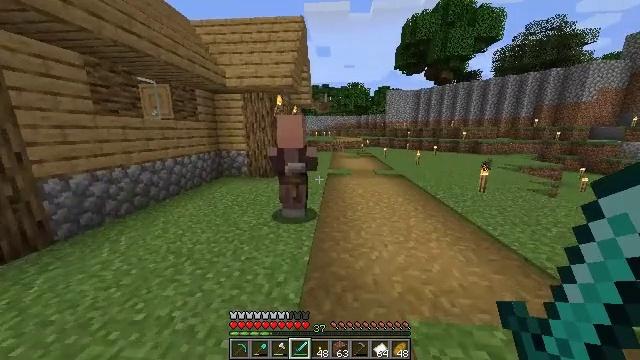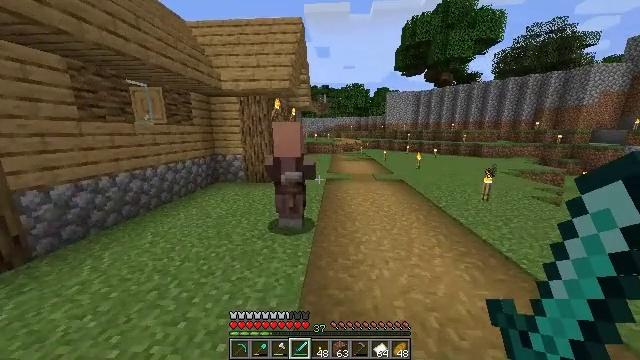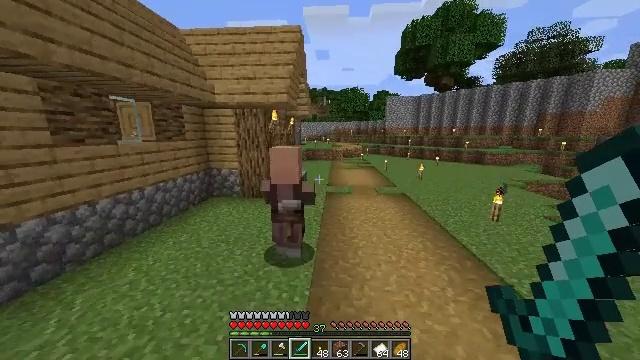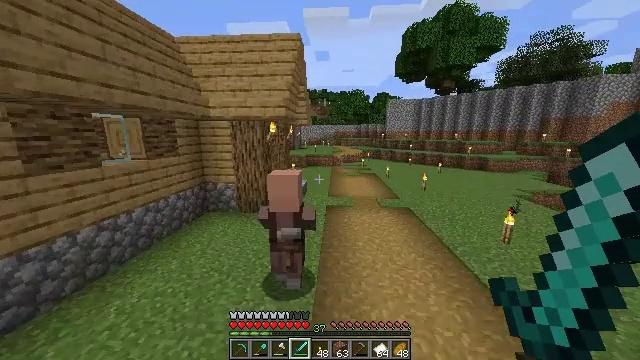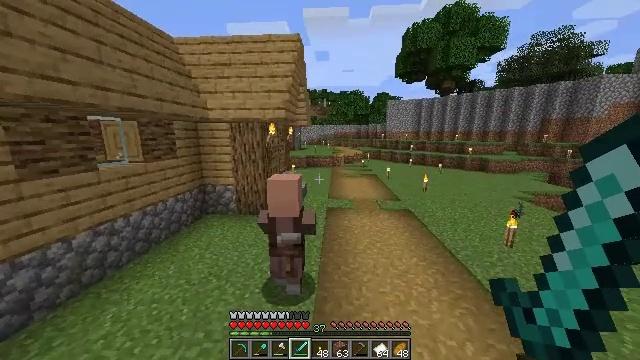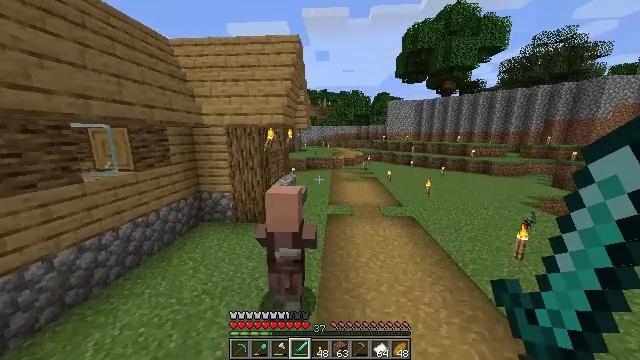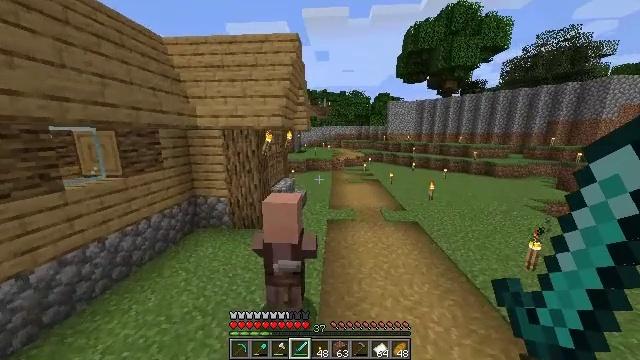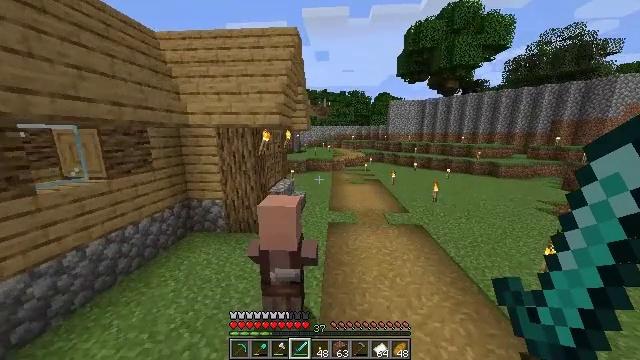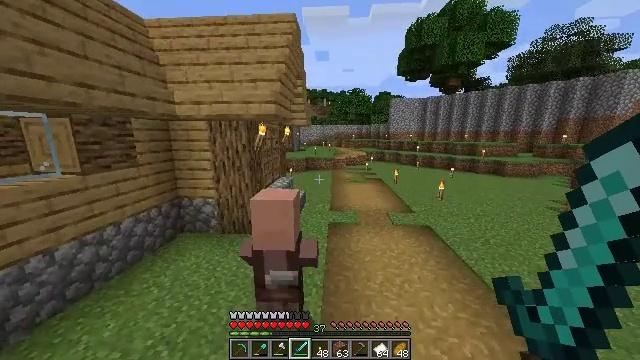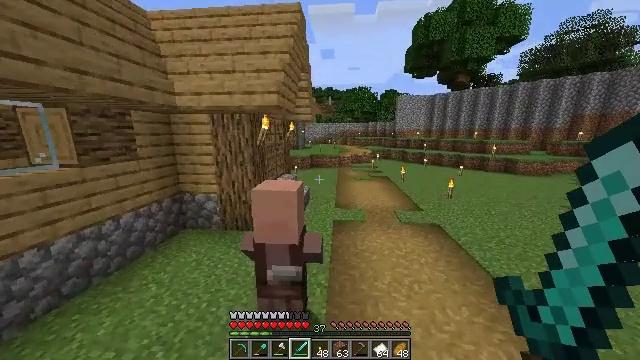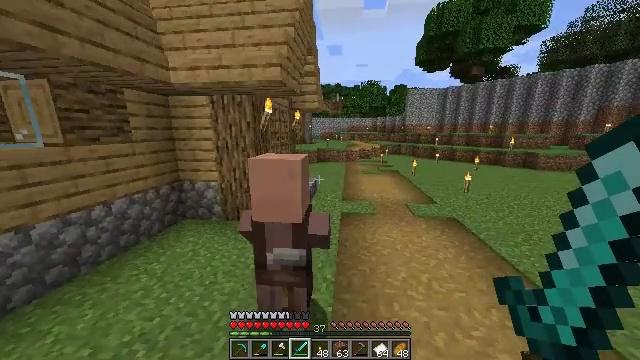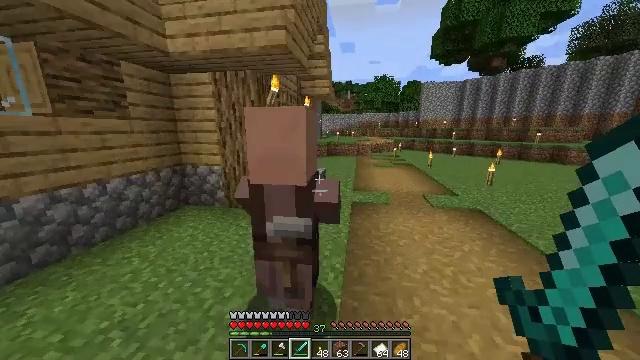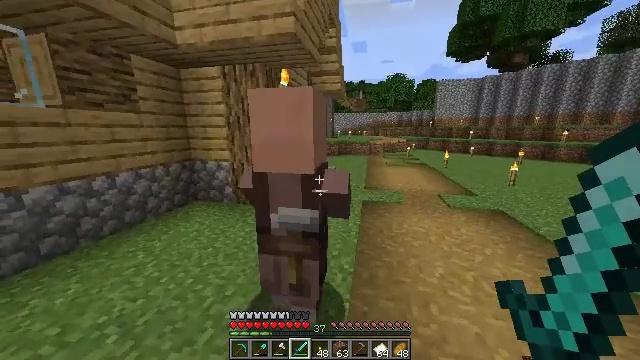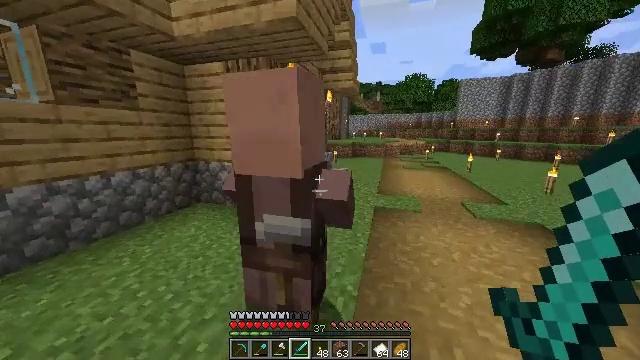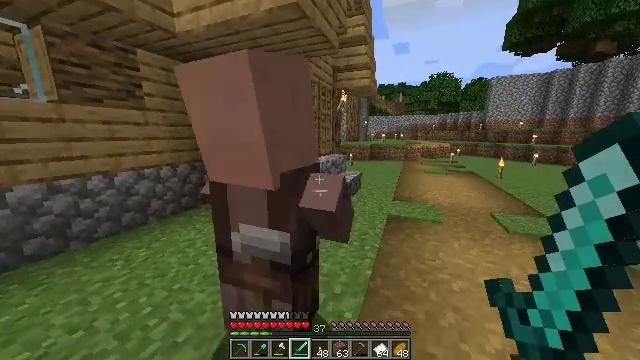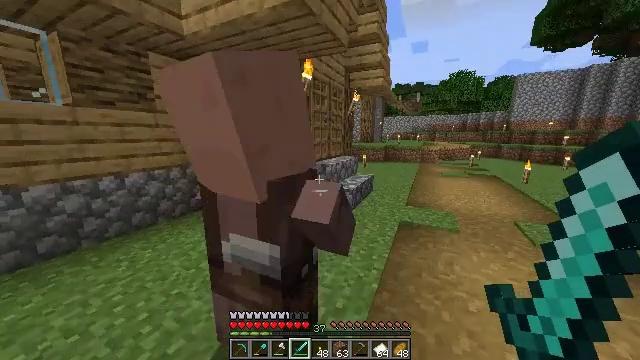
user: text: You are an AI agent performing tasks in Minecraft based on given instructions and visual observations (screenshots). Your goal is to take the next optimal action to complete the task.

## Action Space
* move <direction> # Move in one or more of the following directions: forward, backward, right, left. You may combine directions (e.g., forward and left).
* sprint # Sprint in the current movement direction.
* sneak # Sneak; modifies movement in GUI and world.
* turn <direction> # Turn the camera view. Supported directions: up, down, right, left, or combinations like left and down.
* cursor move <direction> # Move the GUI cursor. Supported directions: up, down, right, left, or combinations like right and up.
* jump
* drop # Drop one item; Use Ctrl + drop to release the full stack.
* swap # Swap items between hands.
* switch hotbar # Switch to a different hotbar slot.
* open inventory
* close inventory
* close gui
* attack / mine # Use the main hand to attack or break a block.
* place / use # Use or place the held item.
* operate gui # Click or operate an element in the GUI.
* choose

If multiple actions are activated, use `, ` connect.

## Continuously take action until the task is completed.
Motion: motion action
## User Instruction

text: Break the smithing table to move it.
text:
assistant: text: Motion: move forward, sprint, jump
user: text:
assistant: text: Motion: move forward, sprint, jump
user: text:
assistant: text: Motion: move forward, sprint, jump
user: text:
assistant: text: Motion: move forward, sprint, jump
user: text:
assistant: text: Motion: move forward, sprint, jump
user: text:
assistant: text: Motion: move forward, sprint
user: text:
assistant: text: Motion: move forward, sprint
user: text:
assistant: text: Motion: move forward, sprint
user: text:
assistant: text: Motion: move forward, sprint, turn left
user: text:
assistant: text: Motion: move forward, sprint, turn left
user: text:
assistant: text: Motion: move forward and move right, sprint, turn left
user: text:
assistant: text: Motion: move forward and move right, sprint, turn left
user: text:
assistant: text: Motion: move forward and move right, sprint, turn left
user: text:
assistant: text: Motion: move forward and move right, sprint, turn left
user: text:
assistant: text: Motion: move forward and move right, sprint, turn left
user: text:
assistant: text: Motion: move forward and move right, sprint, turn left
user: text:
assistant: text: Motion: move forward and move right, sprint, turn left
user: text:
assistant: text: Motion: move forward and move right, sprint, turn left
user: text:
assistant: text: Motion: move forward and move right, sprint, turn left
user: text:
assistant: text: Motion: move forward and move right, sprint, turn left
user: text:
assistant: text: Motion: move forward and move right, sprint, turn left
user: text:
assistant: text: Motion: move forward and move right, sprint, turn left
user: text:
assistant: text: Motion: move forward and move right, sprint, turn left
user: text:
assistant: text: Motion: move forward and move right, sprint, turn left
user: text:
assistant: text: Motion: move forward and move right, sprint, turn left and up
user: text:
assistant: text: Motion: move forward and move right, sprint, turn left
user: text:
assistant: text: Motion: move forward and move right, sprint, turn left and up
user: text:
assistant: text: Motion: move forward, sprint, turn left and up
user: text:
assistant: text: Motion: move forward, sprint, turn left
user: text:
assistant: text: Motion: move forward, sprint, use / place